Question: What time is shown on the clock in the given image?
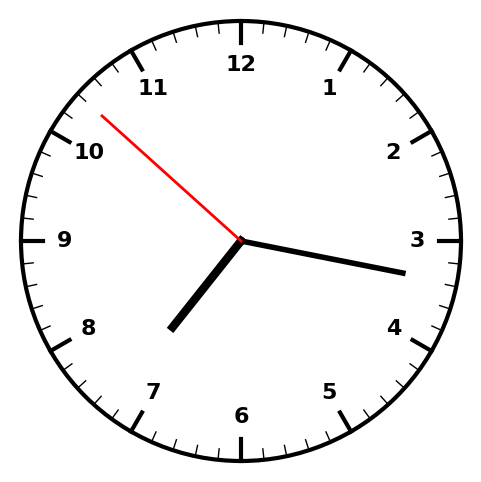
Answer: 07:16:52